Brain MRI, t2w sequence, axial 2D slice.
Patient: age 39, sex F, weight 95 kg, height 1.95 m
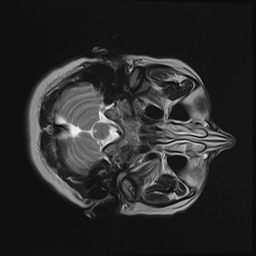